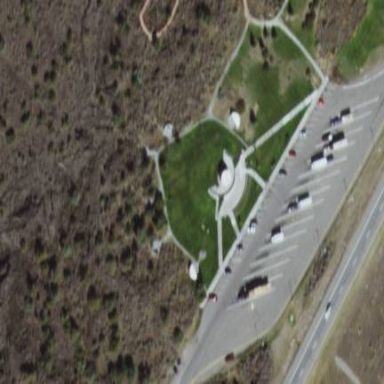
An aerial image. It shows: Rest area along the road.